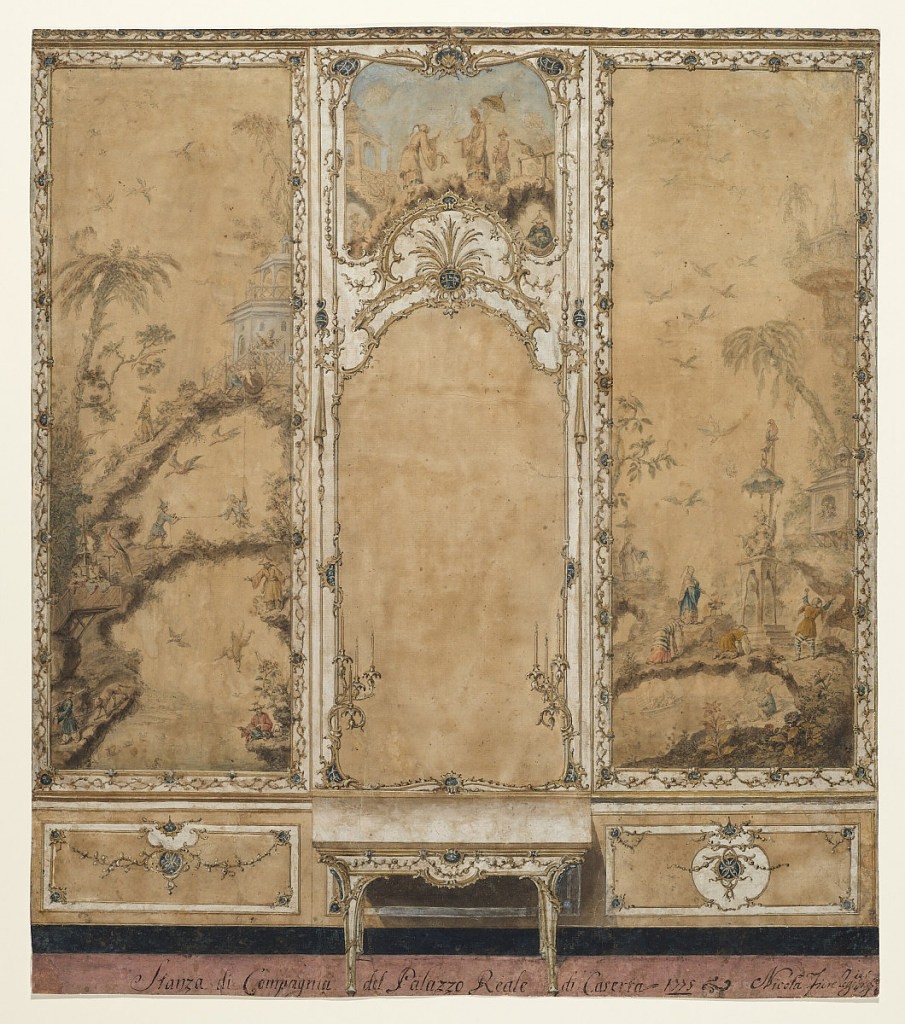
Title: Wall Decoration for the Drawing Room of the Palace of Caserta
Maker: Nicola Fiore
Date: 1775
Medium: Pen and black ink, brush and gouache, watercolor on off-white laid paper
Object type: Drawing
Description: Divided into three panels. In front of the dado of the central panel is a console table. Above  is a mirror with a candle bracket with four candles at either side. On top is a panel with a Chinese scene. The lateral panels are intended to have a dado and a rectangularly framed oblong Chinese representation, country scenes at left with small house in upper right of panel and figures, worship of an idol at right. Above is the lower part of the enablature.